Field crop: maize
Growth stage: 2
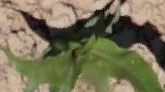
Species: maize